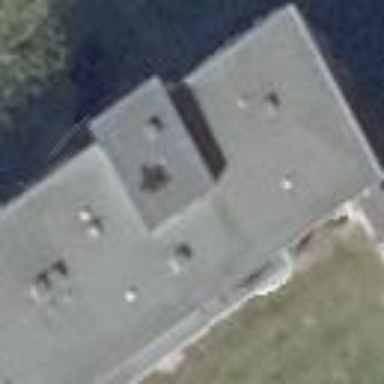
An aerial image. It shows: Apartment building with flat roof.